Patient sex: M
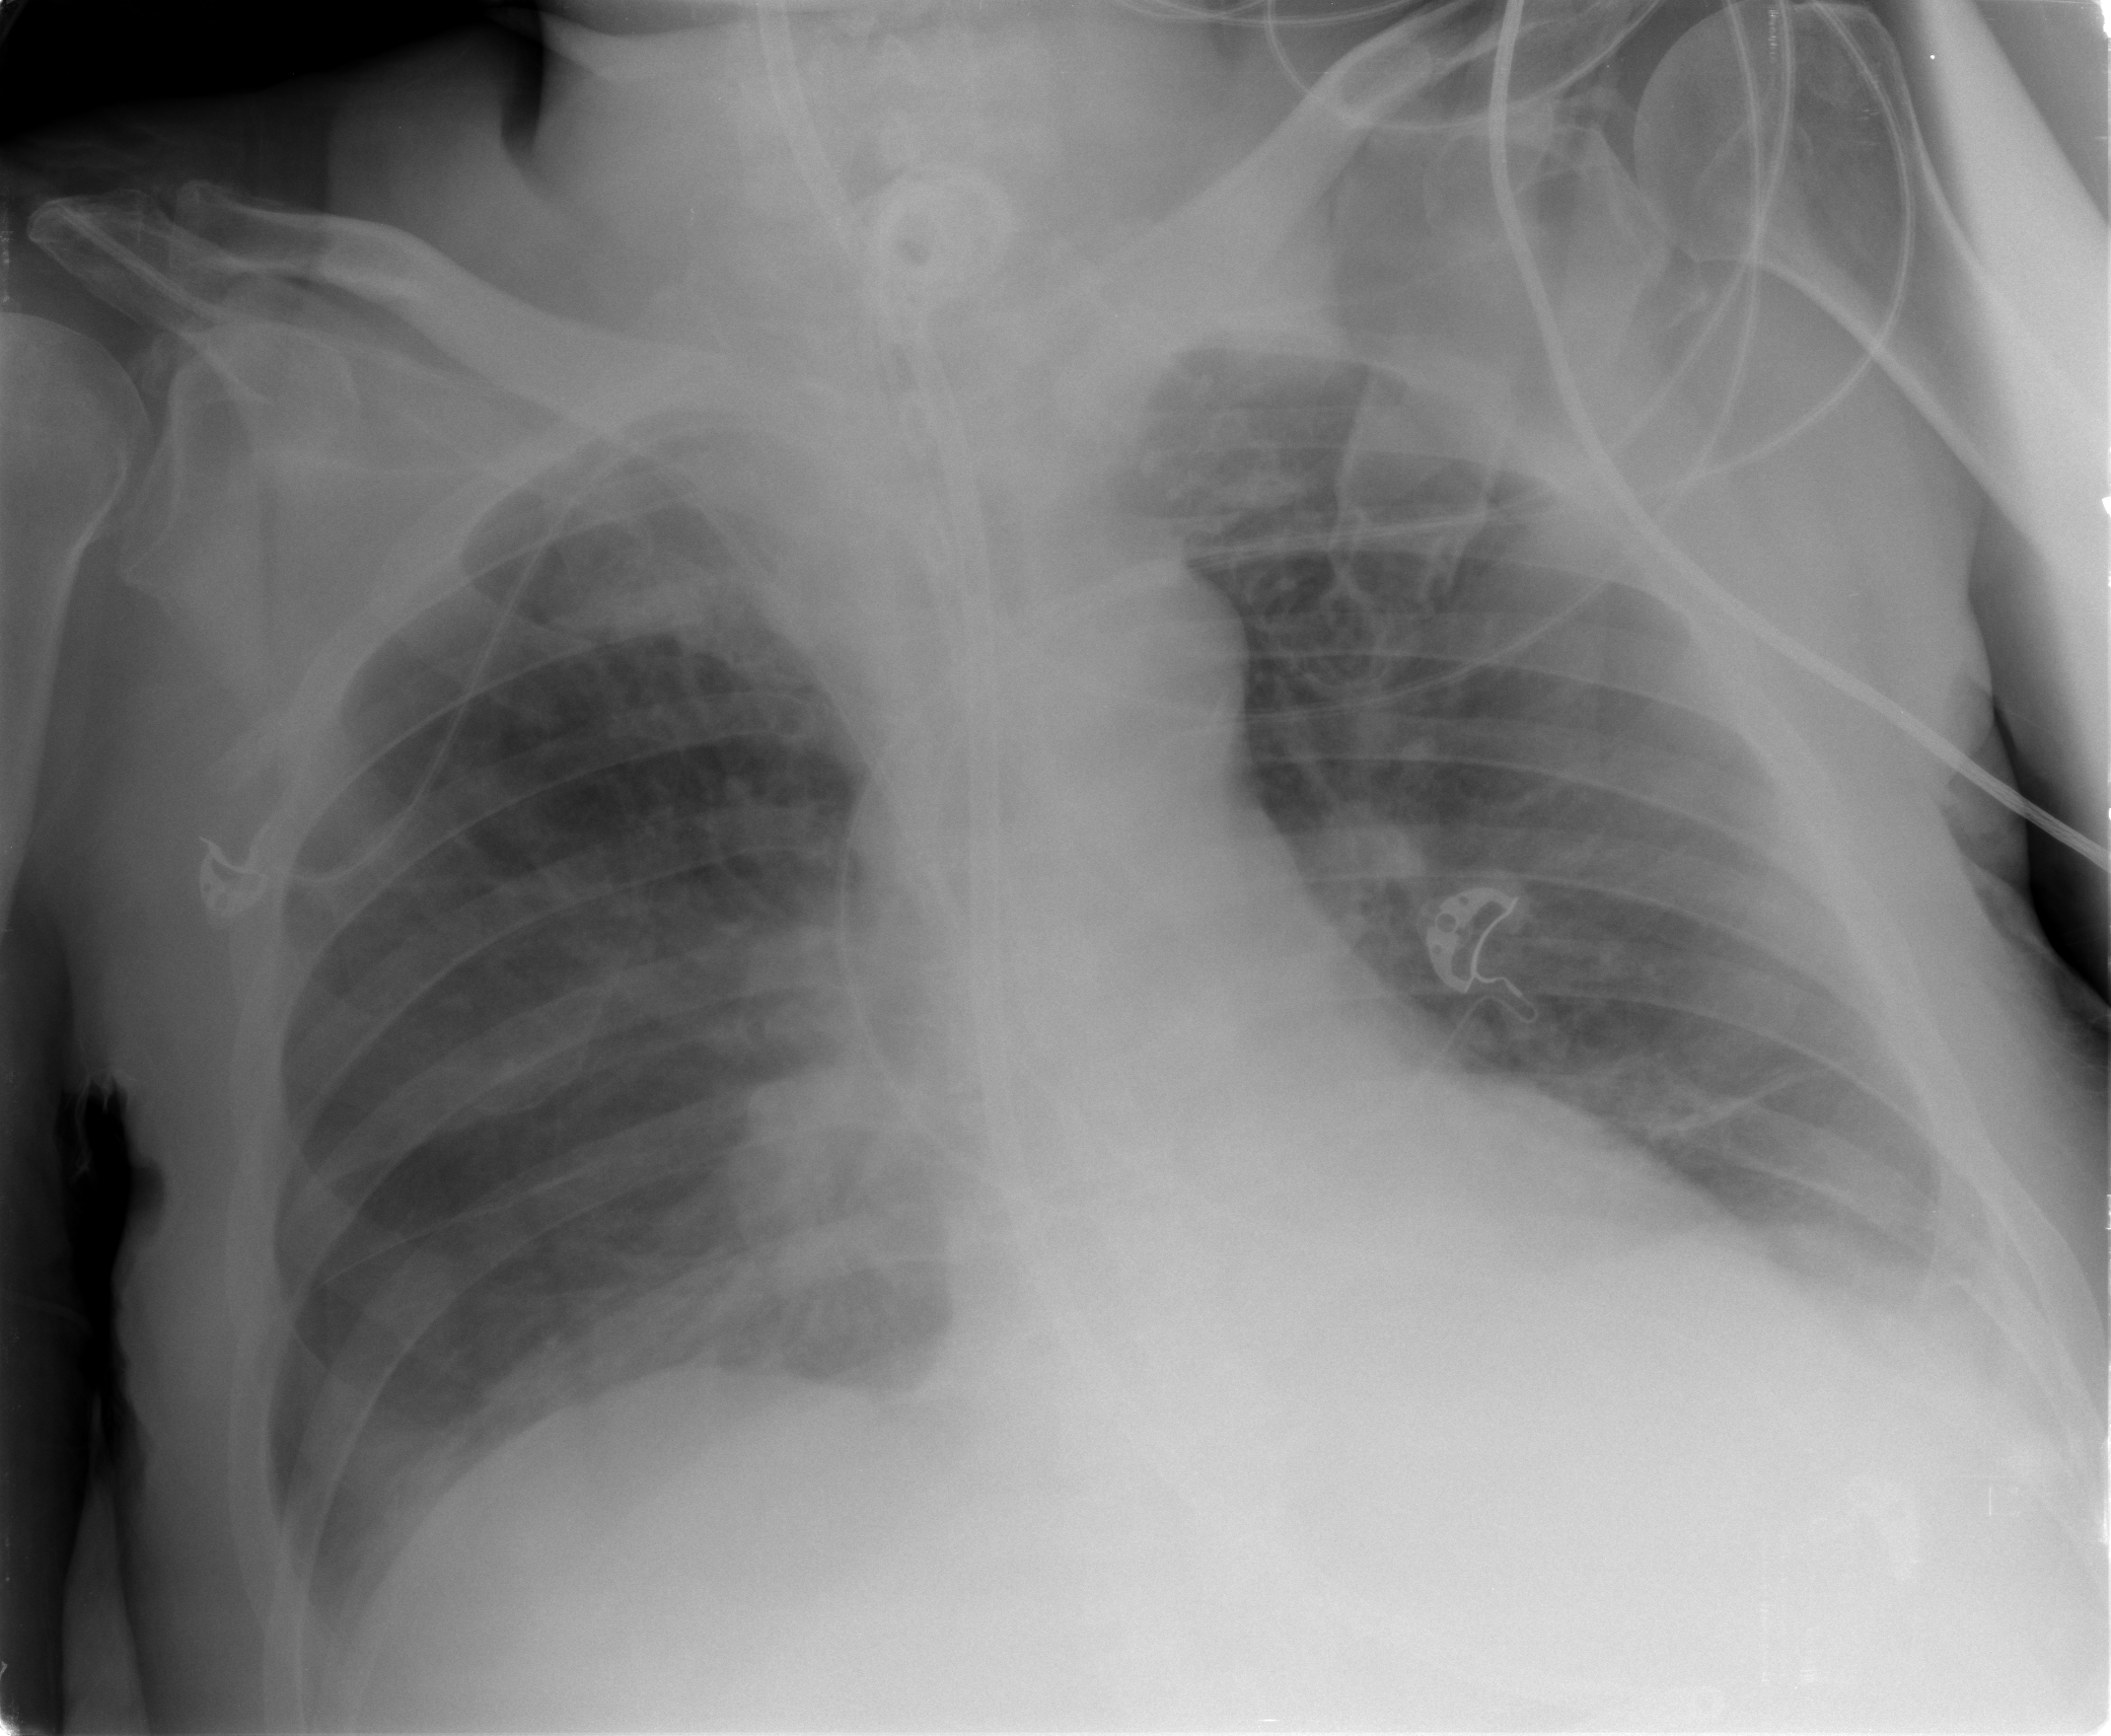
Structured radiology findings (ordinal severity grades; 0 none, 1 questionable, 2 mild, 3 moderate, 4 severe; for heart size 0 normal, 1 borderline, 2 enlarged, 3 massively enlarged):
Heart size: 0
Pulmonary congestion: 2
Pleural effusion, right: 2
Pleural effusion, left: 2
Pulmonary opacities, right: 0
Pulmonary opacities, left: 0
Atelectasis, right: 2
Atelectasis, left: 2